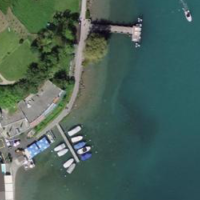
EUNIS habitat code: 14
Species observed at this site:
Colletes hederae
Passer domesticus
Vespa crabro